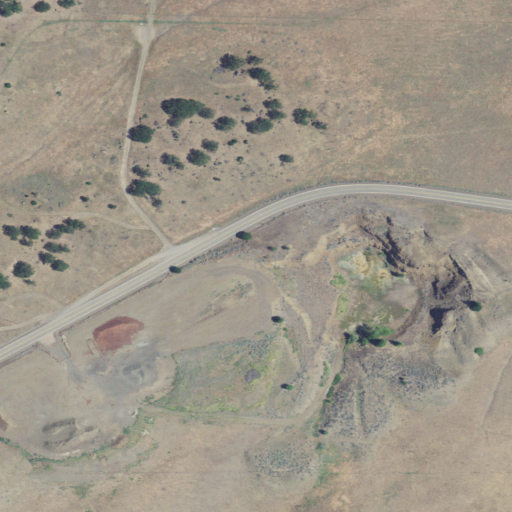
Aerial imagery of ridge(s) in Oregon named Salt Ridge containing grassland, shrub, pasture, low intensity development, medium intensity development, open development, and high intensity development